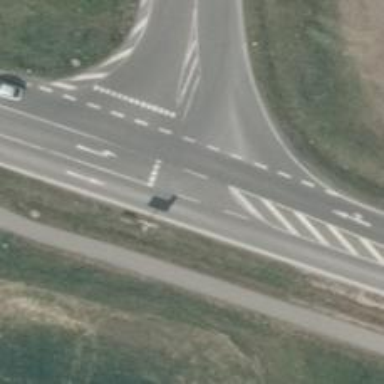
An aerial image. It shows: Primary road with asphalt surface.